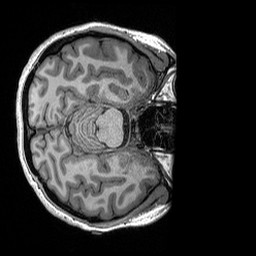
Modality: T1w
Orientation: axial
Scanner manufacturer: siemens
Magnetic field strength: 3 T
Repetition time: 2.3 s
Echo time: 0.00298 s